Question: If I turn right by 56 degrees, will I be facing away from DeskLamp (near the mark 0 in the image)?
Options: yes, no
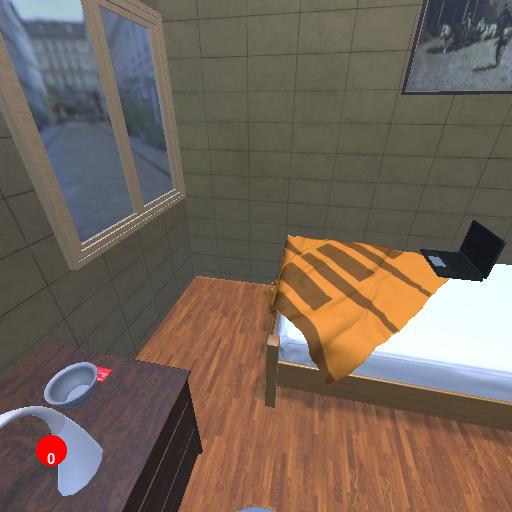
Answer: yes